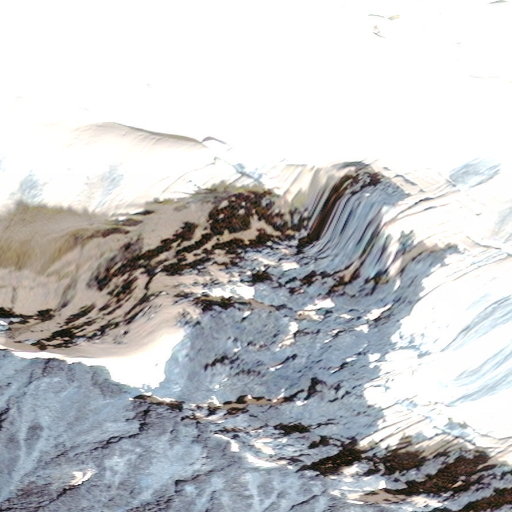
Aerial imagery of mountain in Alaska named Mount Van Wagenen containing only unknown